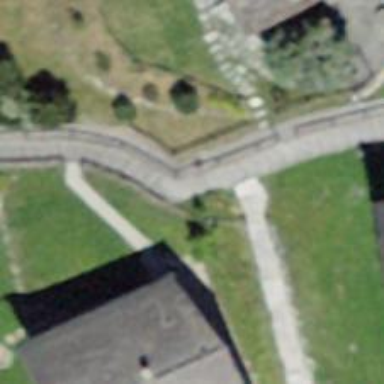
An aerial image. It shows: Set of steps on the road.